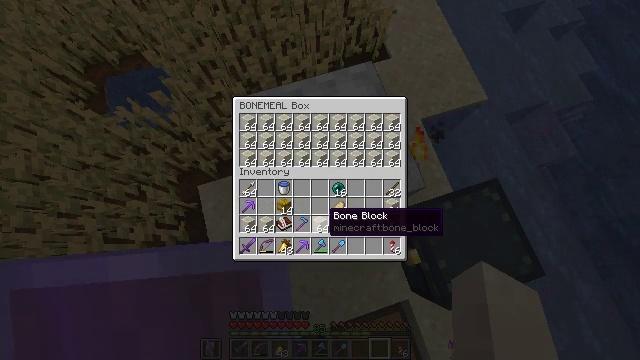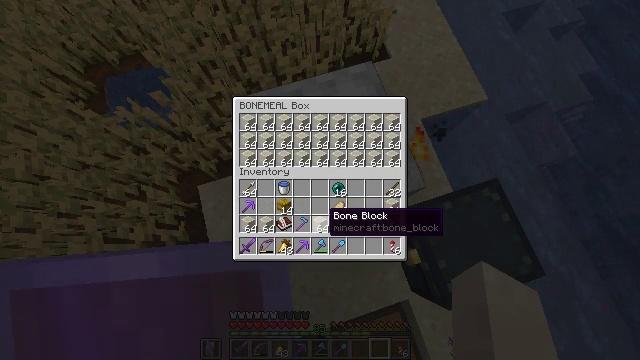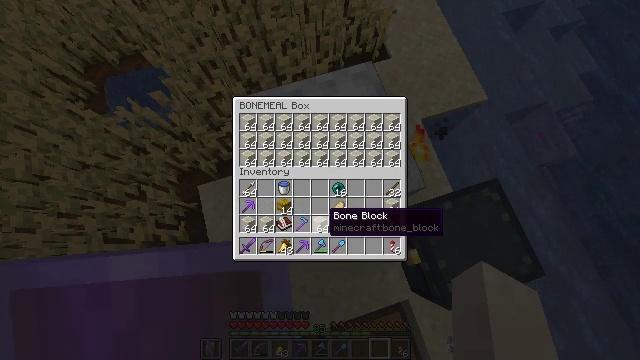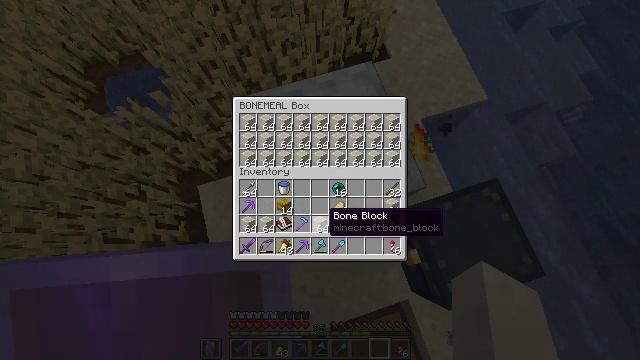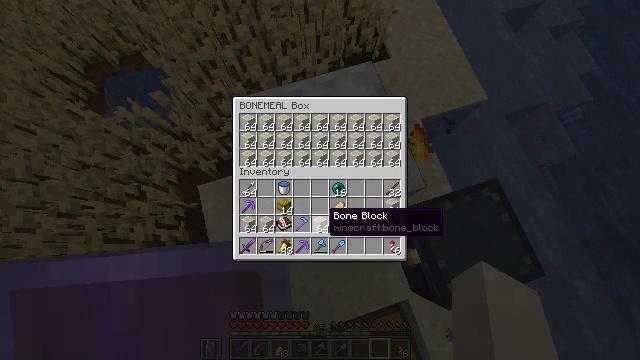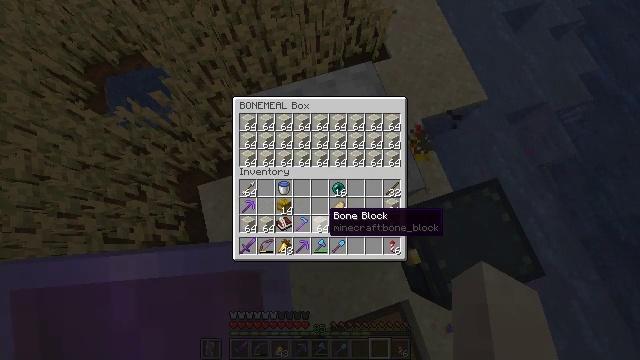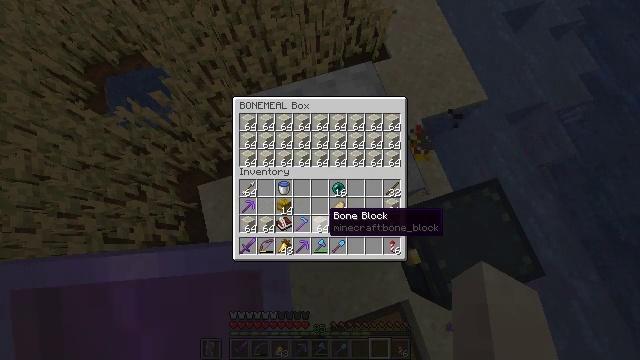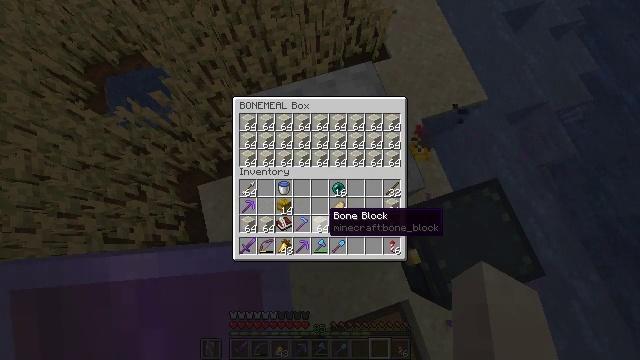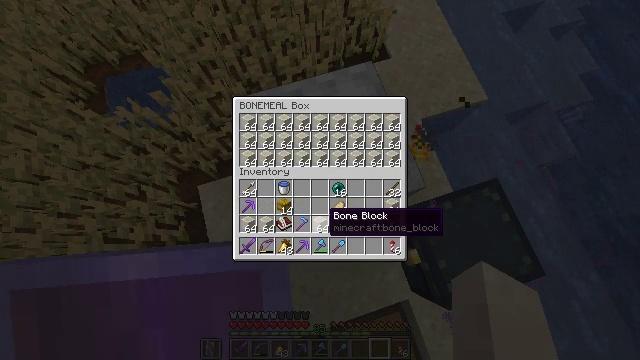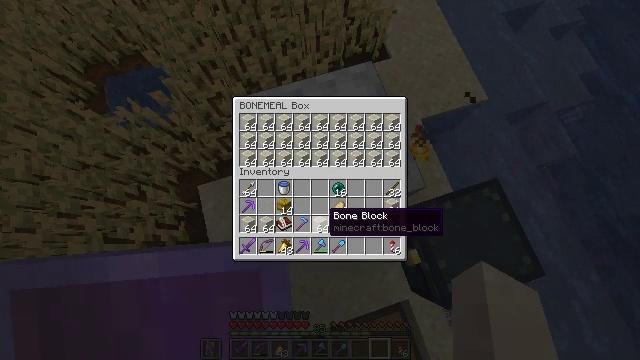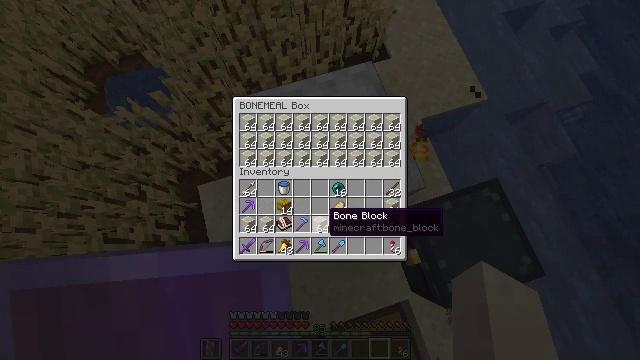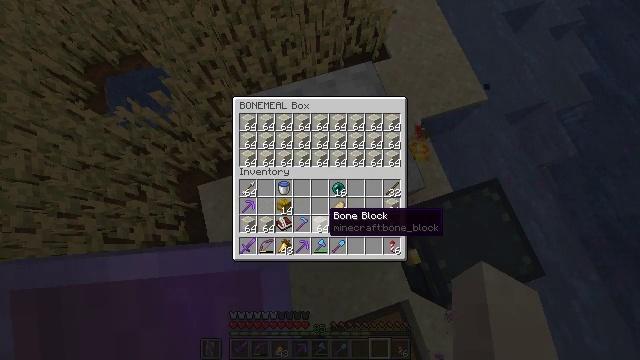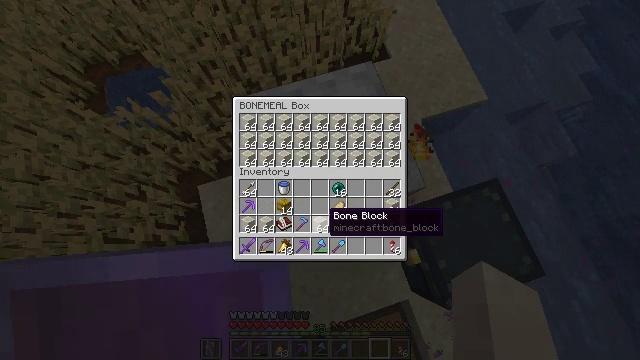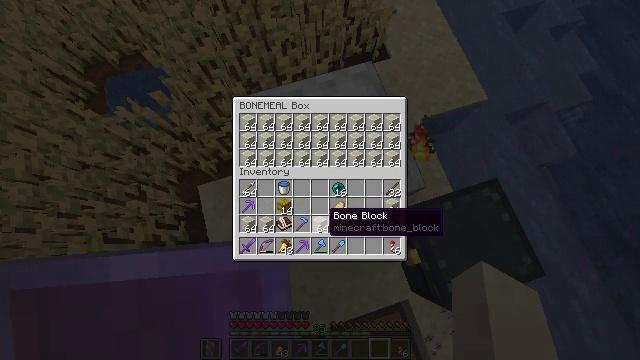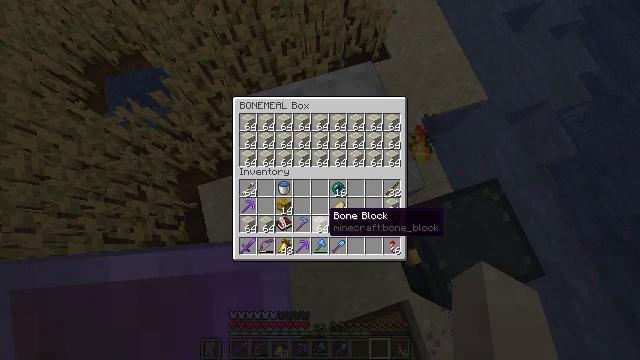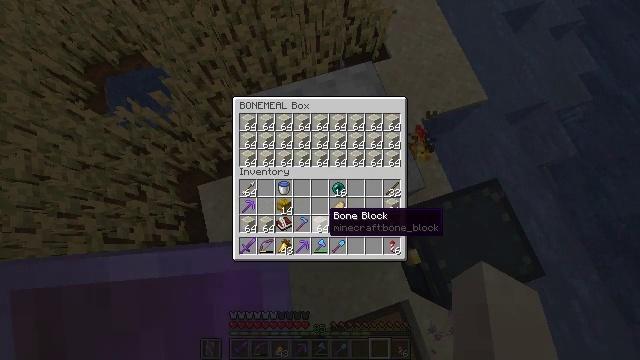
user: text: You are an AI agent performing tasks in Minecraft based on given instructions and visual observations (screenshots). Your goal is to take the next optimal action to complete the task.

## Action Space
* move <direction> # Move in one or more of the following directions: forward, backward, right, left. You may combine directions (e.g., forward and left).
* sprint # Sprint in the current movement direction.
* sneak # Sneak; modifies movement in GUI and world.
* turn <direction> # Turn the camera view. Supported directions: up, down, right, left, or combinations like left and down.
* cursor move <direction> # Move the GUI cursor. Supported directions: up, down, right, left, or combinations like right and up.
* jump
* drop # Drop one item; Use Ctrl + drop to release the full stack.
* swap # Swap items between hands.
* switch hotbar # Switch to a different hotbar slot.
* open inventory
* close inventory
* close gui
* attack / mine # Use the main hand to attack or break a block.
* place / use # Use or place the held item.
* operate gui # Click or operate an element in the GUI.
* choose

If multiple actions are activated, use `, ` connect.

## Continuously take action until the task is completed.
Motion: motion action
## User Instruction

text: Attack the white shulker box to pick it up.
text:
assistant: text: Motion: no_op
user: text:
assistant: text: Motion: no_op
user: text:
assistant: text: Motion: no_op
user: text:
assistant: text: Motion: no_op
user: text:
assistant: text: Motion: no_op
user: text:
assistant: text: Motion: no_op
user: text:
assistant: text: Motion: no_op
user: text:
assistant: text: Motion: no_op
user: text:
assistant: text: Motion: no_op
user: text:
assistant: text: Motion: no_op
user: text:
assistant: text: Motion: no_op
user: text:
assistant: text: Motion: no_op
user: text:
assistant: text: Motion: no_op
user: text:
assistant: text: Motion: no_op
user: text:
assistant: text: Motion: no_op
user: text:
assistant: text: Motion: no_op
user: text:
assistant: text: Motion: no_op
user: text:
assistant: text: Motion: no_op
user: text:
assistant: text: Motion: no_op
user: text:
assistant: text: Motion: no_op
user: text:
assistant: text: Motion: close gui
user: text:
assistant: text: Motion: no_op
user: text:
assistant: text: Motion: no_op
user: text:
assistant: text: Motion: turn right
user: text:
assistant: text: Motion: turn right and up
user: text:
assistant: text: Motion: turn right and down
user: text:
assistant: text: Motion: turn right and up
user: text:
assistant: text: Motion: no_op
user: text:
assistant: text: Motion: no_op
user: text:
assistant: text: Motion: no_op